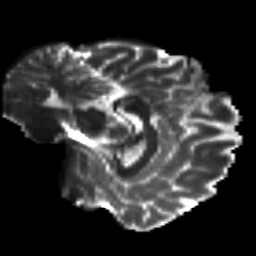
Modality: T2w
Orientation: sagittal
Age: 26
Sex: male
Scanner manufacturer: siemens
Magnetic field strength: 3 T
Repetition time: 8.8 s
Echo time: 0.085 s